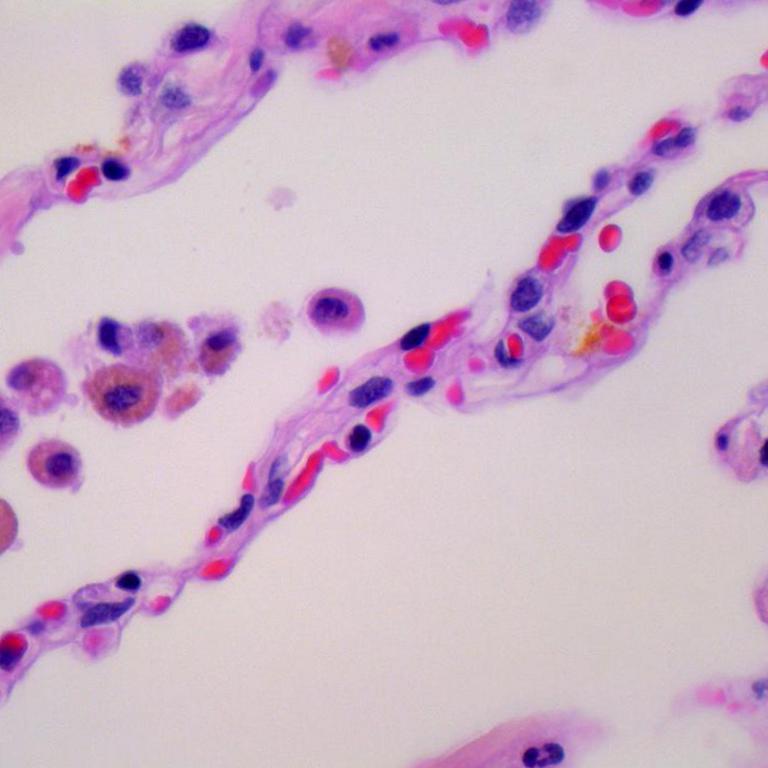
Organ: lung
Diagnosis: benign